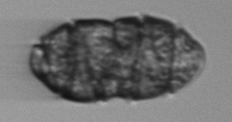
Label: Margalefidinium